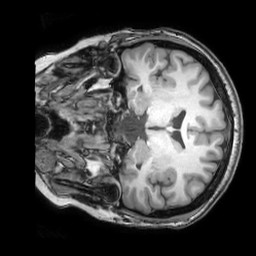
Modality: T1w
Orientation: coronal
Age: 20
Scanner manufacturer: philips
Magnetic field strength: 3 T
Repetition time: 0.007 s
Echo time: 0.003501 s